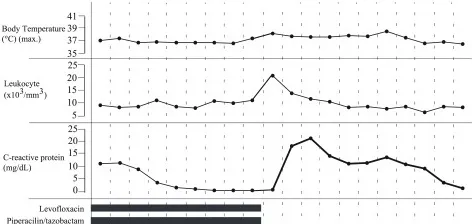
Daily infection markers and therapies in ICU.
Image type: chart (chart)